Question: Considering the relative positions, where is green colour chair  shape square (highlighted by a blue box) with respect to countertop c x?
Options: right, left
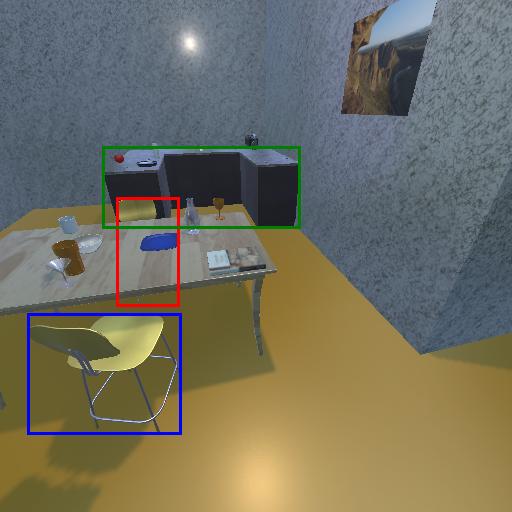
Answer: right